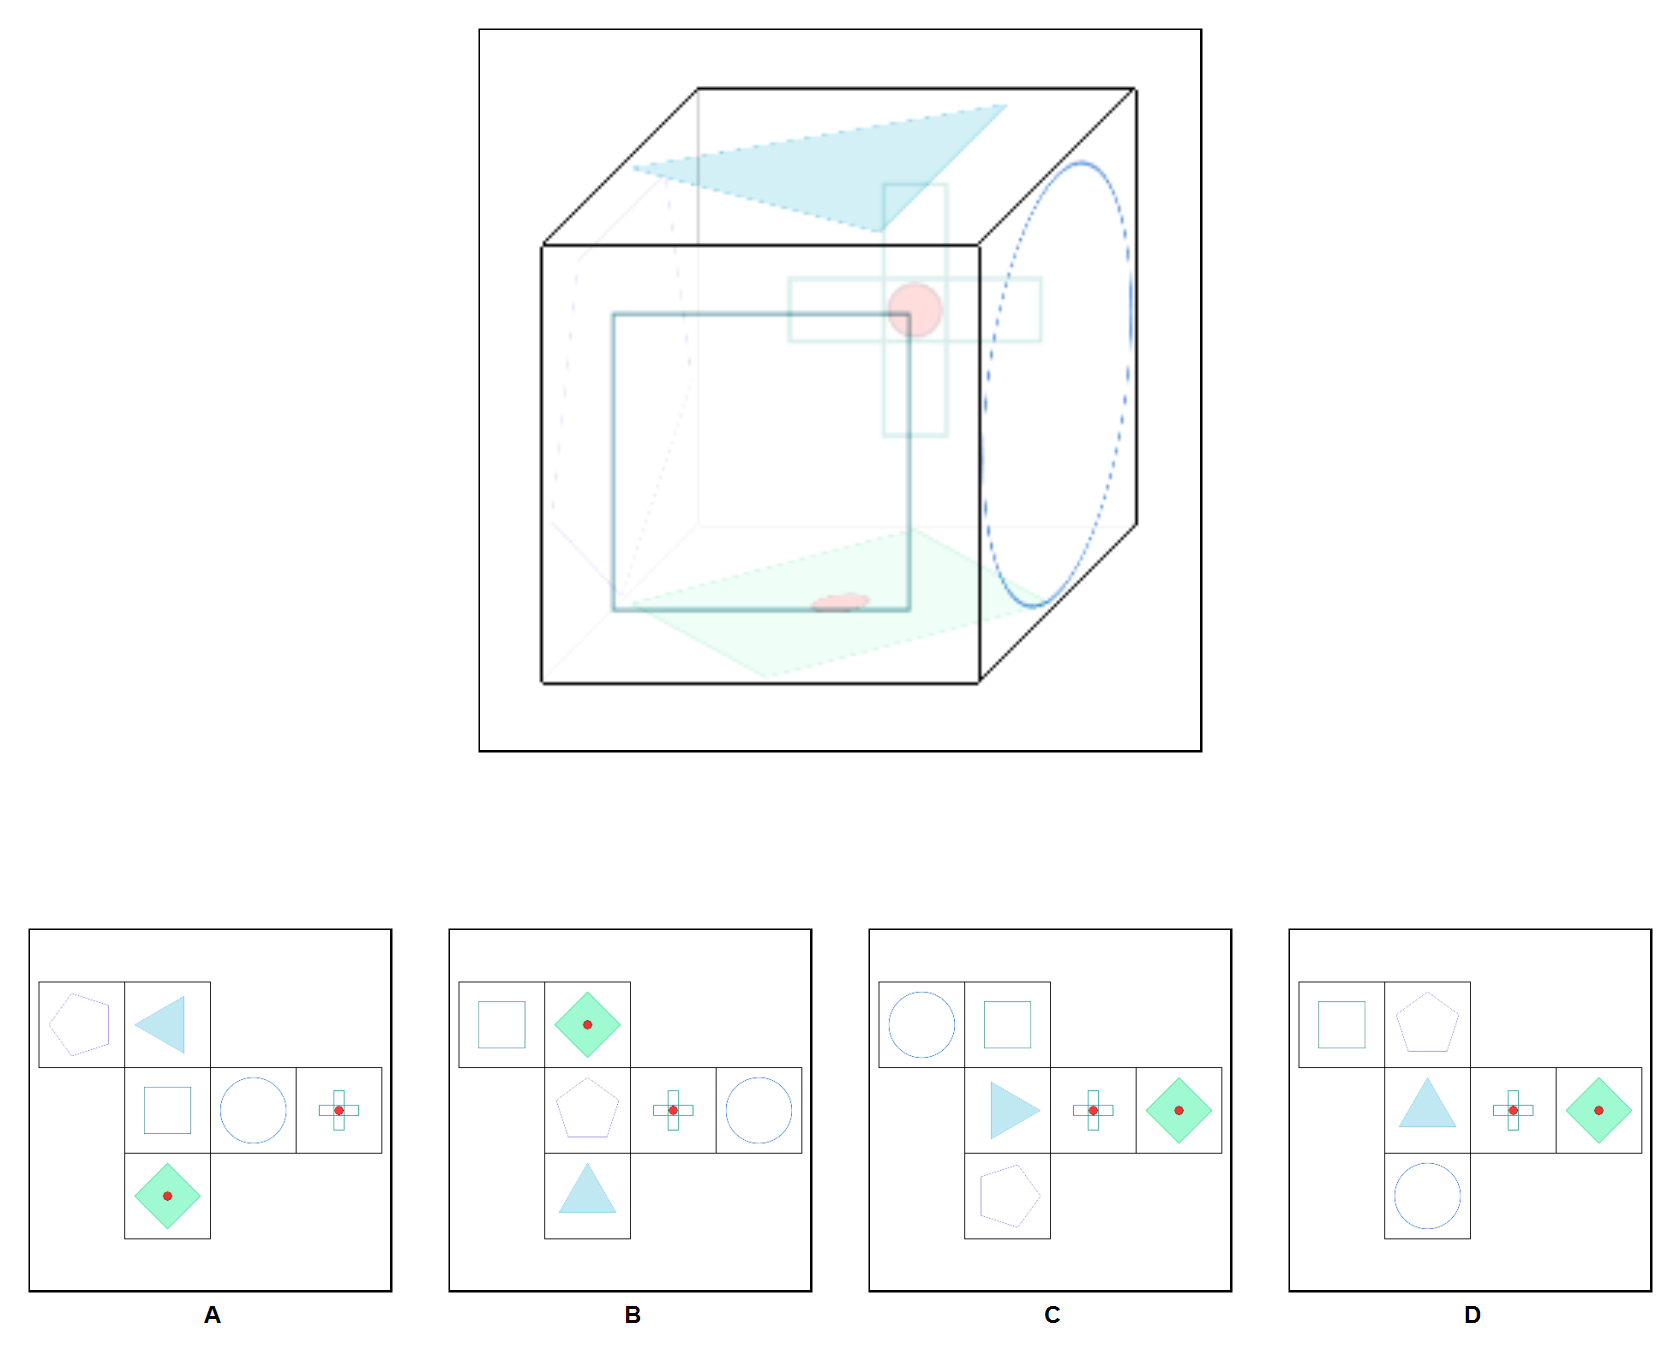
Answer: C